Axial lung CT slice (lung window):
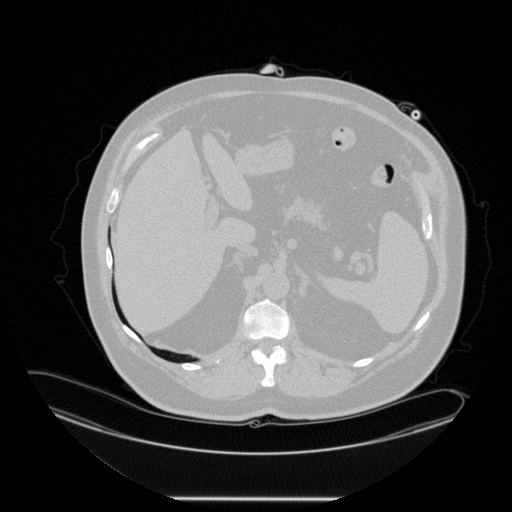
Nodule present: no